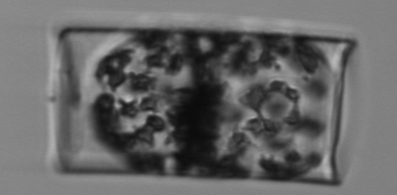
Label: Guinardia_flaccida